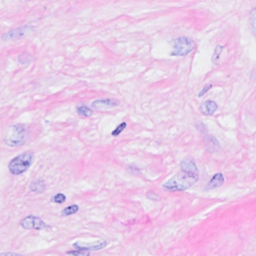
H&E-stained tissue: Breast